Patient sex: M
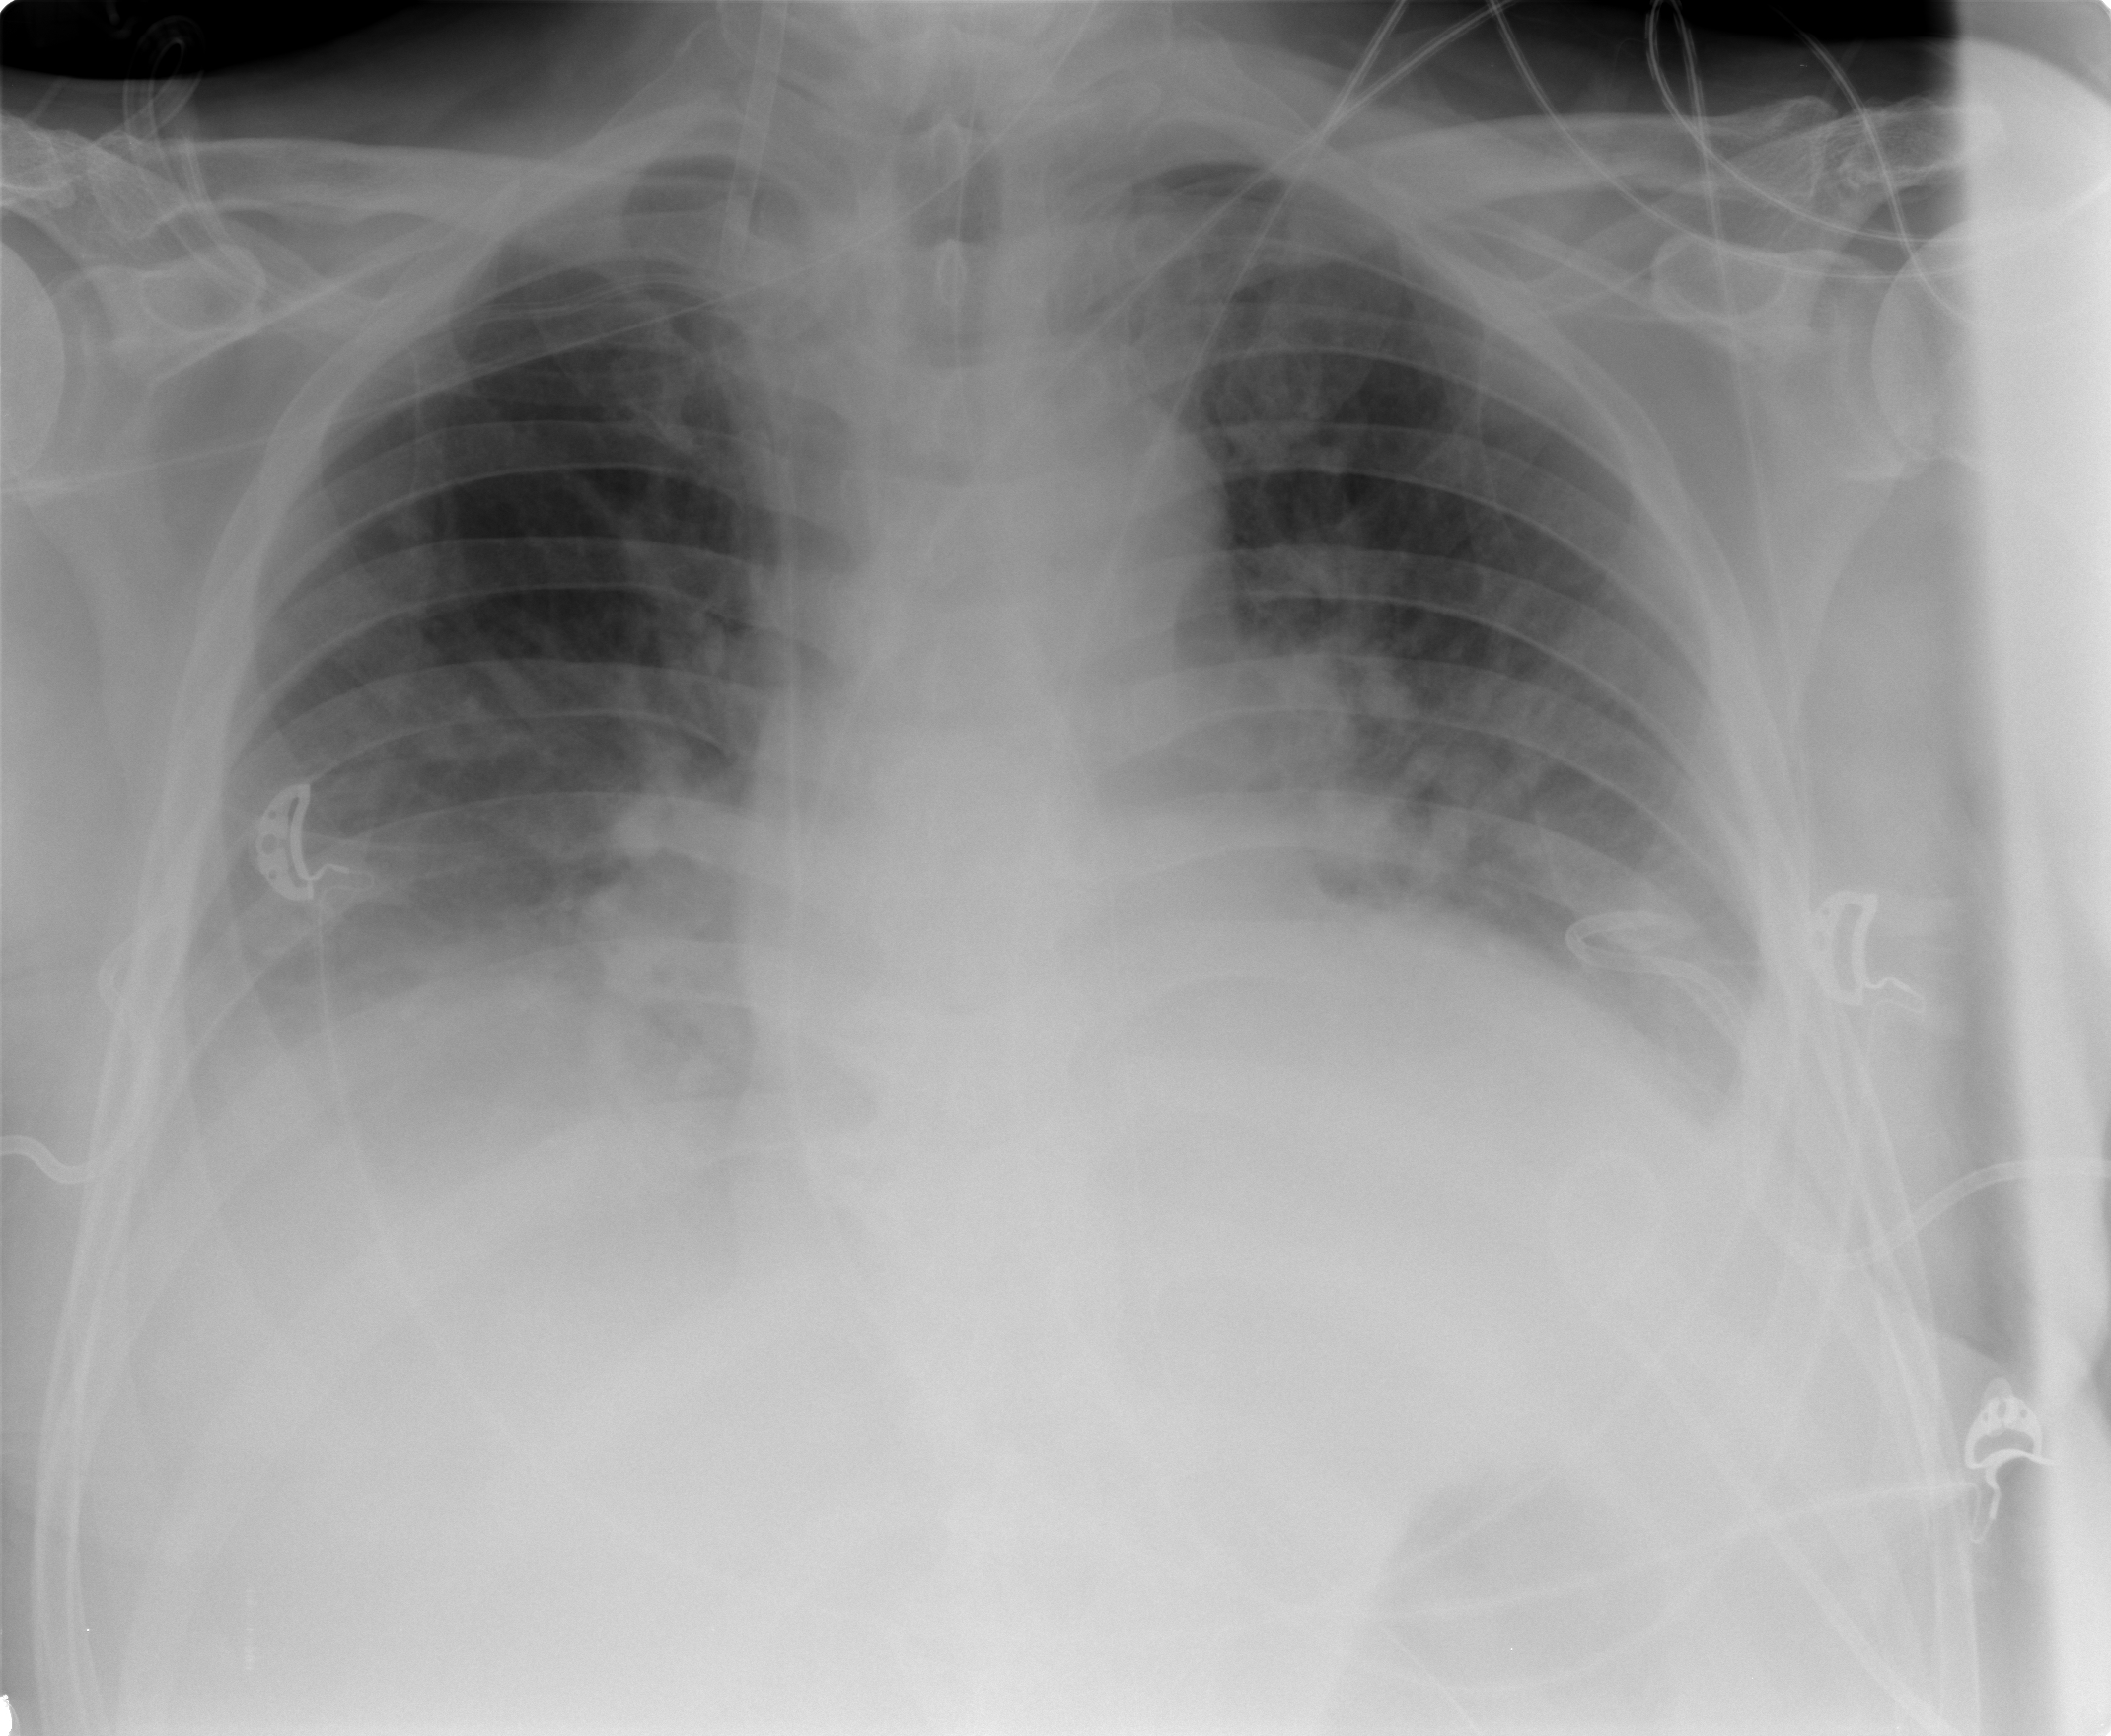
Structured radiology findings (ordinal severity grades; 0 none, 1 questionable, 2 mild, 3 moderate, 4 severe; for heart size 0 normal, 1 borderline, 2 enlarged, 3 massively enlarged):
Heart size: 1
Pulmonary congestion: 0
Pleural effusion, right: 1
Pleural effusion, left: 2
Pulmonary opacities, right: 0
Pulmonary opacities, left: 0
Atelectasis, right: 2
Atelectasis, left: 2